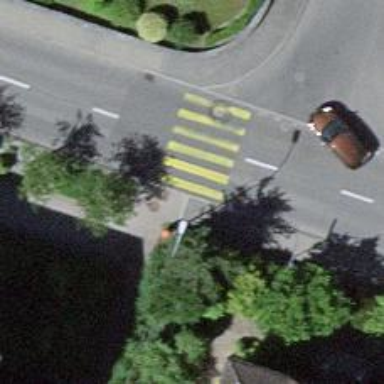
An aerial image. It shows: Kerb serving as barrier.